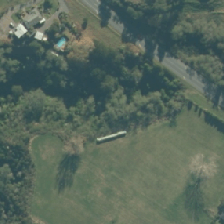
Land cover: manuka_kanuka